Question: I read this post <URL>. I have one simple goal. I just want my text to wrap one time in IE 9. There are only two lines and I need it to wrap from the first to the second. This can not be complicated. I tried adding wrap-text:normal to the supporting div but this did not work. The layout is simple - bascially I have a div containing an image a link and a paragraph. I need the paragraph to wrap inside the div. The text is limited so it will only wrap once.
The image show that when it exceeds the div width it breaks in a way that is strange.
There are alot of SO posts regarding this but they look like a spider web of info. I'm considering redesigning the mini-feed from the ground up unless someone has a quick fix for this seemingly simple issue.

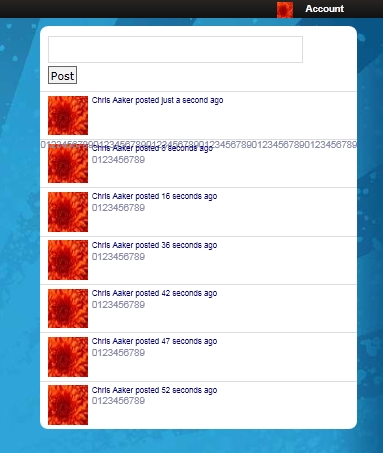
Answer: maybe this can help you by a little.. :)
'''
<img src="image.jpg" width="50" height="50" style="float:left;" /><div style="float:left; width:200px; max-width:200px; word-wrap:break-word;">Your text here.</div>
'''
I hope that can help you..
CMIIW ^_^